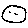
Label: moon